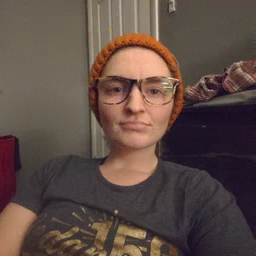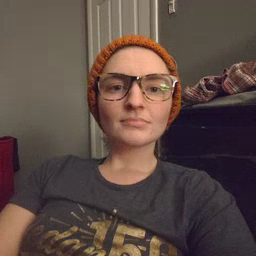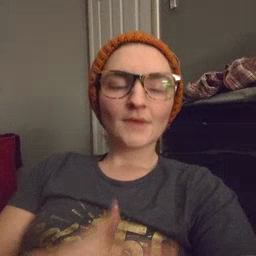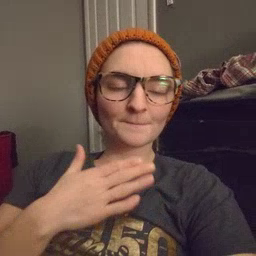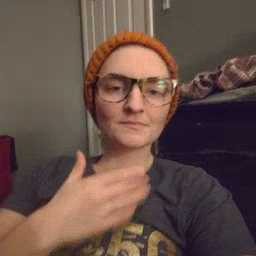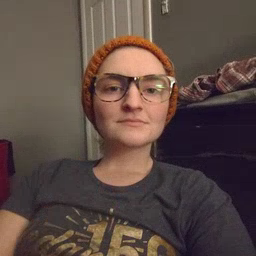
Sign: happy